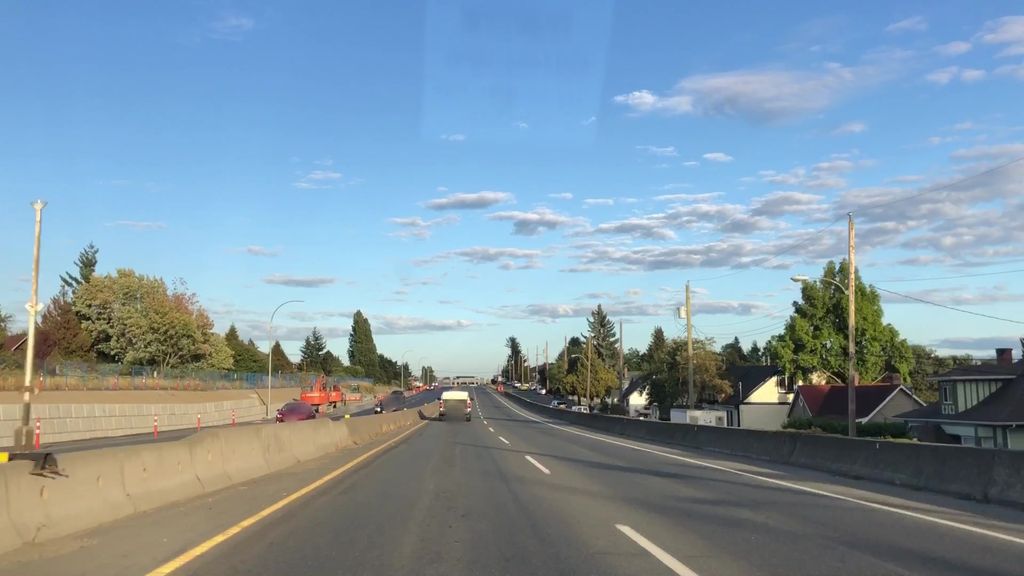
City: victoria